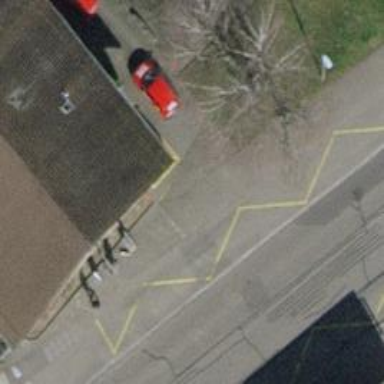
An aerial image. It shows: Bus stop with platform for public transport.